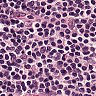
Metastatic tissue present: no